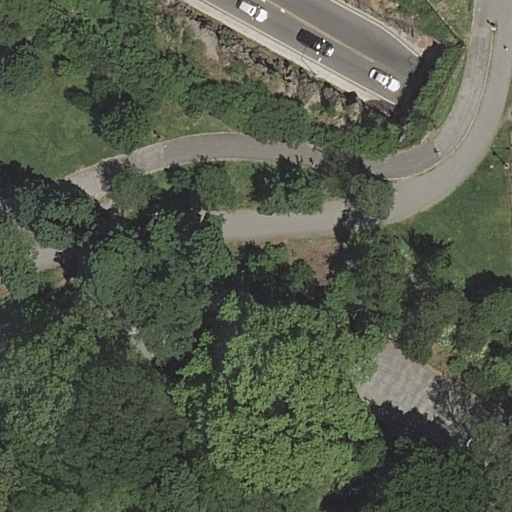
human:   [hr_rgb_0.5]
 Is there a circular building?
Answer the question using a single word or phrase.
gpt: no

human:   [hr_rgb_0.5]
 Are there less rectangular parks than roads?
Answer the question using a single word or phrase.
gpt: yes

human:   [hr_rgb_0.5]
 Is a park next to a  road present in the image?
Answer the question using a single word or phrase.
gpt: yes

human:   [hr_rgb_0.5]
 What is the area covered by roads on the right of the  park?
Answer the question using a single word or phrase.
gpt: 0m2

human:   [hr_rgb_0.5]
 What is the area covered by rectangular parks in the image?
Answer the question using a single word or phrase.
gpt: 10631m2

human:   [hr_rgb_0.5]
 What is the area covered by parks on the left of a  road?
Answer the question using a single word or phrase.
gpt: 0m2

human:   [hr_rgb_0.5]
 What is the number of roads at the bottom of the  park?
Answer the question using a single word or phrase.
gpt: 2

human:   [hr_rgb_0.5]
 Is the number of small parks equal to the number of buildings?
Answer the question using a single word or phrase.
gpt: yes

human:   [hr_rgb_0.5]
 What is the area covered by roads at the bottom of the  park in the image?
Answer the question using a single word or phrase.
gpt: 0m2

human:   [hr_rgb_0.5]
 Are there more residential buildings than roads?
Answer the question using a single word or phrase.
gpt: no

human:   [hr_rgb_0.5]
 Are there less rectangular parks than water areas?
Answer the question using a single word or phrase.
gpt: no

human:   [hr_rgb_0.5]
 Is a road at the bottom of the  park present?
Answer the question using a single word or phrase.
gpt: yes

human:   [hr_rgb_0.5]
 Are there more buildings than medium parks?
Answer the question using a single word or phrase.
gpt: no

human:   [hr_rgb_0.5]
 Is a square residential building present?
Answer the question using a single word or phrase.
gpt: no

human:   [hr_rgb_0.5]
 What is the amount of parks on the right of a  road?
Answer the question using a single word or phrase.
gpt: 1

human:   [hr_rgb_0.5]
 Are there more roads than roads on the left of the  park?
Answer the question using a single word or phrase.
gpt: no

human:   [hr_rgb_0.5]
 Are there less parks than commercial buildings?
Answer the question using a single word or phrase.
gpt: no

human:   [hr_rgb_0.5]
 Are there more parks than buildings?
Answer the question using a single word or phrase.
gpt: yes

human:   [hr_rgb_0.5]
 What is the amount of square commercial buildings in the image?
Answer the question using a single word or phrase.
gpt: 0

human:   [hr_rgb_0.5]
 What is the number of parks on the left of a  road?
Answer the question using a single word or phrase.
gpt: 0

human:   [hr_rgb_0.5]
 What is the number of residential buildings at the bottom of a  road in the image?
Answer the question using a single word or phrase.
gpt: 0

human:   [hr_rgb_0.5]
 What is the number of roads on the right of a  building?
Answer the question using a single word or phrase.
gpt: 0

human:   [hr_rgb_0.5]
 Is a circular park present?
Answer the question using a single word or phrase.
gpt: no

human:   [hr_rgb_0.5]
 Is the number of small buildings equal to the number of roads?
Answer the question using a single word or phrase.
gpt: no

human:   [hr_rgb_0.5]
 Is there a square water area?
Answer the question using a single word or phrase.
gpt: no

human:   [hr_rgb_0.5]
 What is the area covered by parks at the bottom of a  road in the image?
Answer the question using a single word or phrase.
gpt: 0m2

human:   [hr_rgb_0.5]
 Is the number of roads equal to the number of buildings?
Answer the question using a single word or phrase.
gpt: no

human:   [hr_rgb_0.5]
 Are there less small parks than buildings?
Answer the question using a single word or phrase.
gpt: no

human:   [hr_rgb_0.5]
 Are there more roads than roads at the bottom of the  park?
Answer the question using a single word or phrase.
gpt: yes

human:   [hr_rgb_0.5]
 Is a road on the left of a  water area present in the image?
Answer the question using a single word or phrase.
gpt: no

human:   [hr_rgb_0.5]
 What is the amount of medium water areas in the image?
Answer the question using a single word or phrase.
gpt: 0

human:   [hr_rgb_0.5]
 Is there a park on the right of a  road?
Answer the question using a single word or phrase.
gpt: yes

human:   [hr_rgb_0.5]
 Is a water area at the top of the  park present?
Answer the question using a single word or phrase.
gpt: no

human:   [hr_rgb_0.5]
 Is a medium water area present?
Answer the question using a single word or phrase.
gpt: no

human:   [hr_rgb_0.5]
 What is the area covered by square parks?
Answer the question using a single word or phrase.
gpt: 0m2

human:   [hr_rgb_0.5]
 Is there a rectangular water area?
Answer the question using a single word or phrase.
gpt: no